Question: Count the number of objects in the diagram.
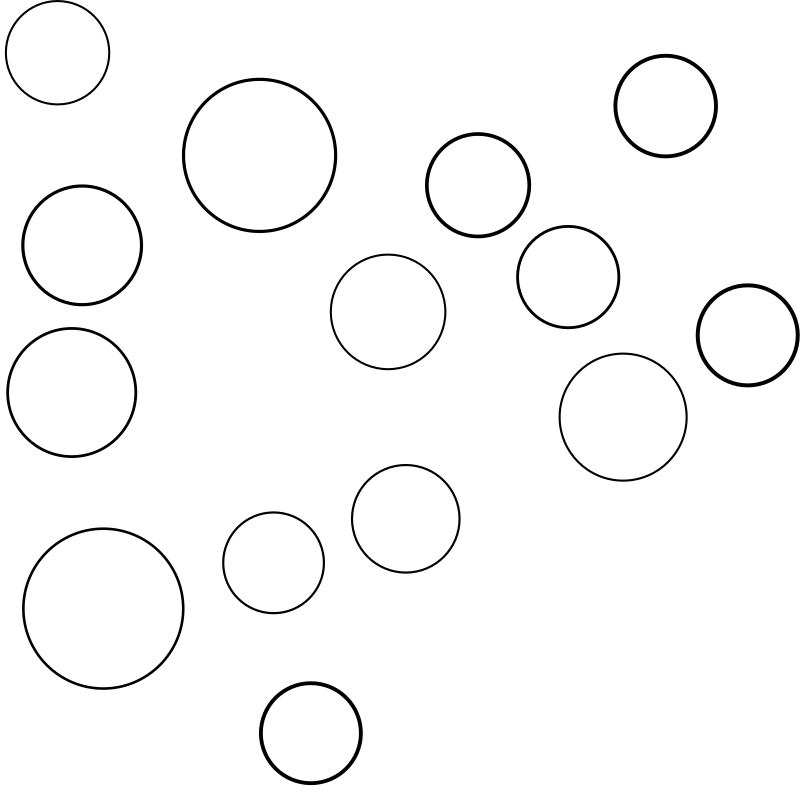
Answer: 14